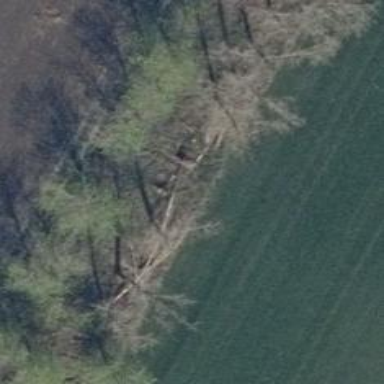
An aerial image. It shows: Row of trees in natural setting.